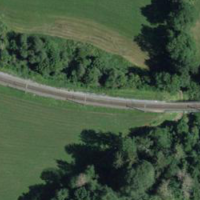
EUNIS habitat code: 23
Species observed at this site:
Impatiens parviflora